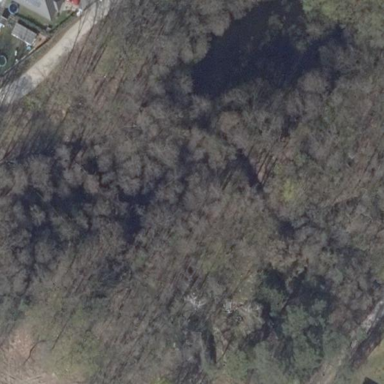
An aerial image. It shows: Forest area.